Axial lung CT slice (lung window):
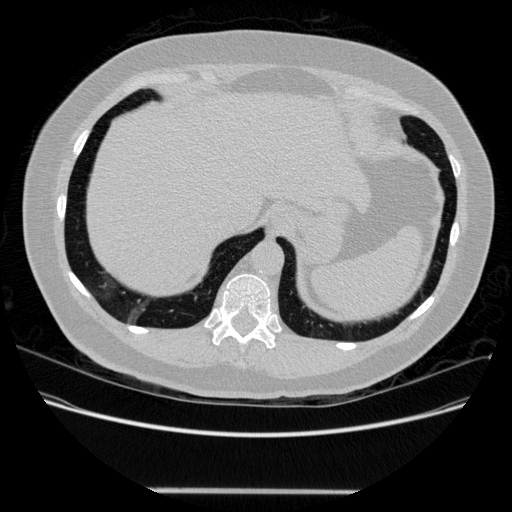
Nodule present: no